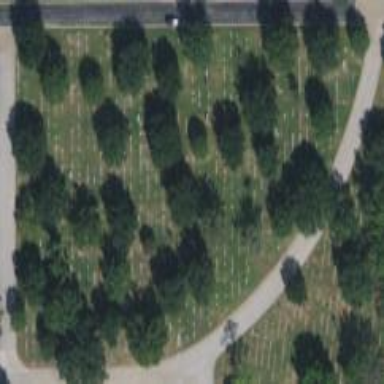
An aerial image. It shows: Grave yard.